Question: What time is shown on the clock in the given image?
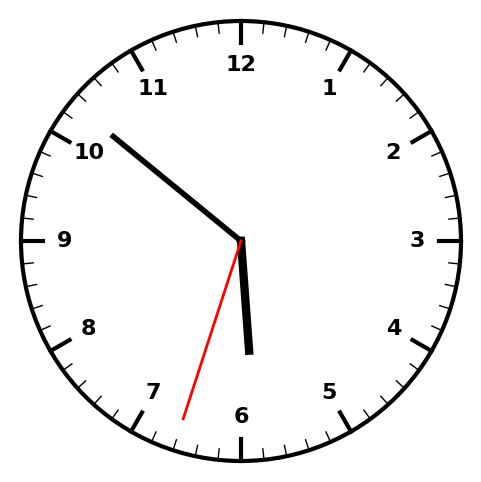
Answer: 05:51:33